Field crop: tomato
Growth stage: 1
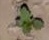
Species: solanum